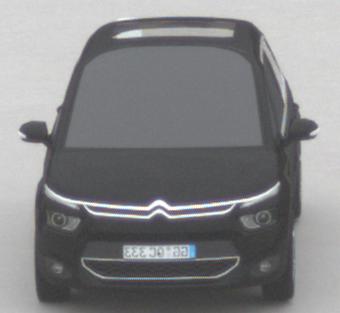
Make: Citroen
Model: Grand C4 Picasso VTi 120
Detailed model: Grand C4 Picasso (II)
Model produced from: 2013/10
Model produced until: 2015/02
Doors: 5
Color: black
Road condition: dry road
Daytime: midday
Contrast: low contrast